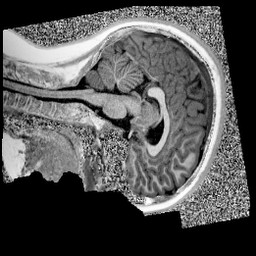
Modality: UNIT1
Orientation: sagittal
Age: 11
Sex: female
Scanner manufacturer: siemens
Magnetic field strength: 3 T
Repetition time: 4 s
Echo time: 0.00299 s